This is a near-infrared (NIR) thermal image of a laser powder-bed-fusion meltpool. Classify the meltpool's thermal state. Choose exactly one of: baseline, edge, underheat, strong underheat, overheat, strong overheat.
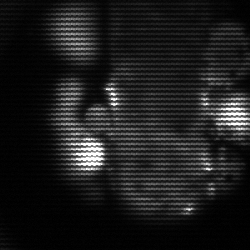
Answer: strong underheat